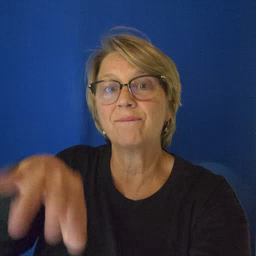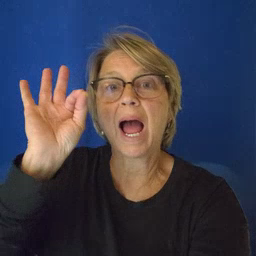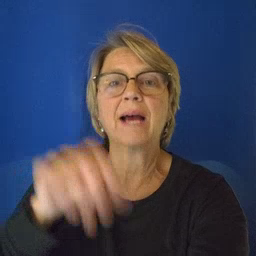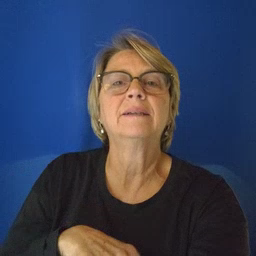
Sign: find